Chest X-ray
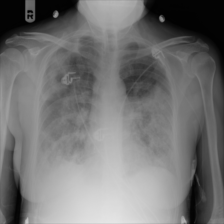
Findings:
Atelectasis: negative
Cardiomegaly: negative
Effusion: negative
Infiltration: positive
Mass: negative
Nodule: negative
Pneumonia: negative
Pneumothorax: negative
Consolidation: negative
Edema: negative
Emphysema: negative
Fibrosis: negative
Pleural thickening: negative
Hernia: negative